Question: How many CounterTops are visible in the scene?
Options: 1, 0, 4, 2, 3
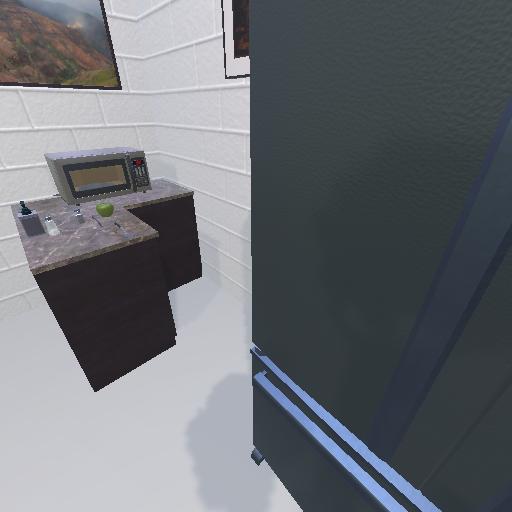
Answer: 1